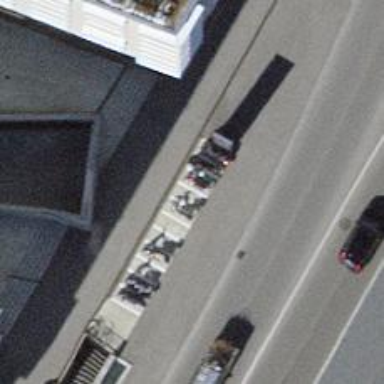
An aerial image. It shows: Pedestrian tunnel with concrete surface.